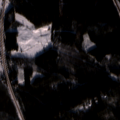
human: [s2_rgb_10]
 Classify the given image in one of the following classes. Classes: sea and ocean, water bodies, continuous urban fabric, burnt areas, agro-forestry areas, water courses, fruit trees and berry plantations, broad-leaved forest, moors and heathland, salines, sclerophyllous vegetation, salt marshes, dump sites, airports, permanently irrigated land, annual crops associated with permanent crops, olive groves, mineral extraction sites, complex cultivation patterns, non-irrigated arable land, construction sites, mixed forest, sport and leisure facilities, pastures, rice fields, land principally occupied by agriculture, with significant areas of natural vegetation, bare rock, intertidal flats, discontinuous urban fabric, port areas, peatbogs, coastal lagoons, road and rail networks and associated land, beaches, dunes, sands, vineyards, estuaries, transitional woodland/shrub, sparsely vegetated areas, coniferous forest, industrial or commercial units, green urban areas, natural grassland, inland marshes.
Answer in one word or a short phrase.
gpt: broad-leaved forest, coniferous forest, mixed forest